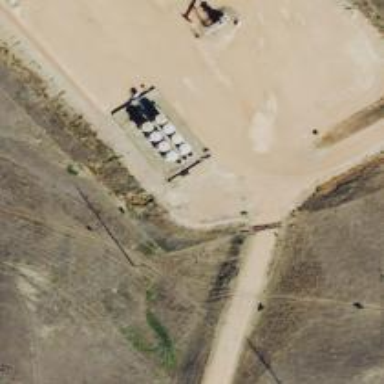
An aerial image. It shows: Storage tank with man-made structure.